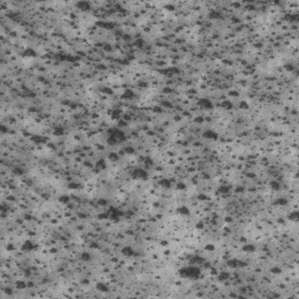
Label: frost